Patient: sex F, age 58
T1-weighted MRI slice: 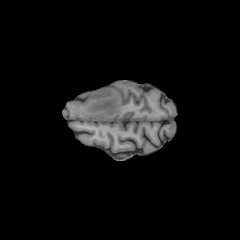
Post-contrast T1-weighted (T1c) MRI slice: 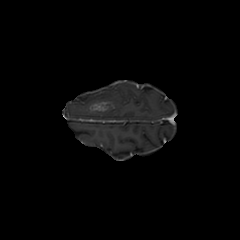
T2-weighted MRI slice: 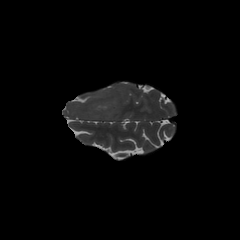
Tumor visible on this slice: yes
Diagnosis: Glioblastoma, IDH-wildtype
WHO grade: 4